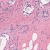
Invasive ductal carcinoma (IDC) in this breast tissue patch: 0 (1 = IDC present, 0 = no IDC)